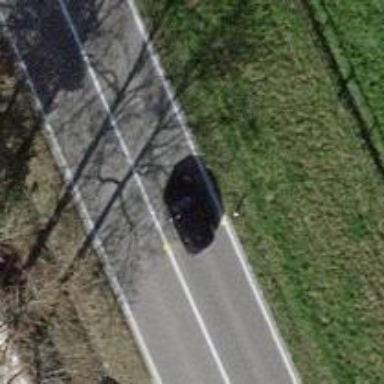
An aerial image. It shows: Secondary road with asphalt surface.